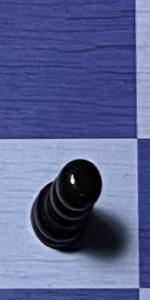
Label: Pawn_Black